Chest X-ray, PA view. Patient: 65 years old, sex F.
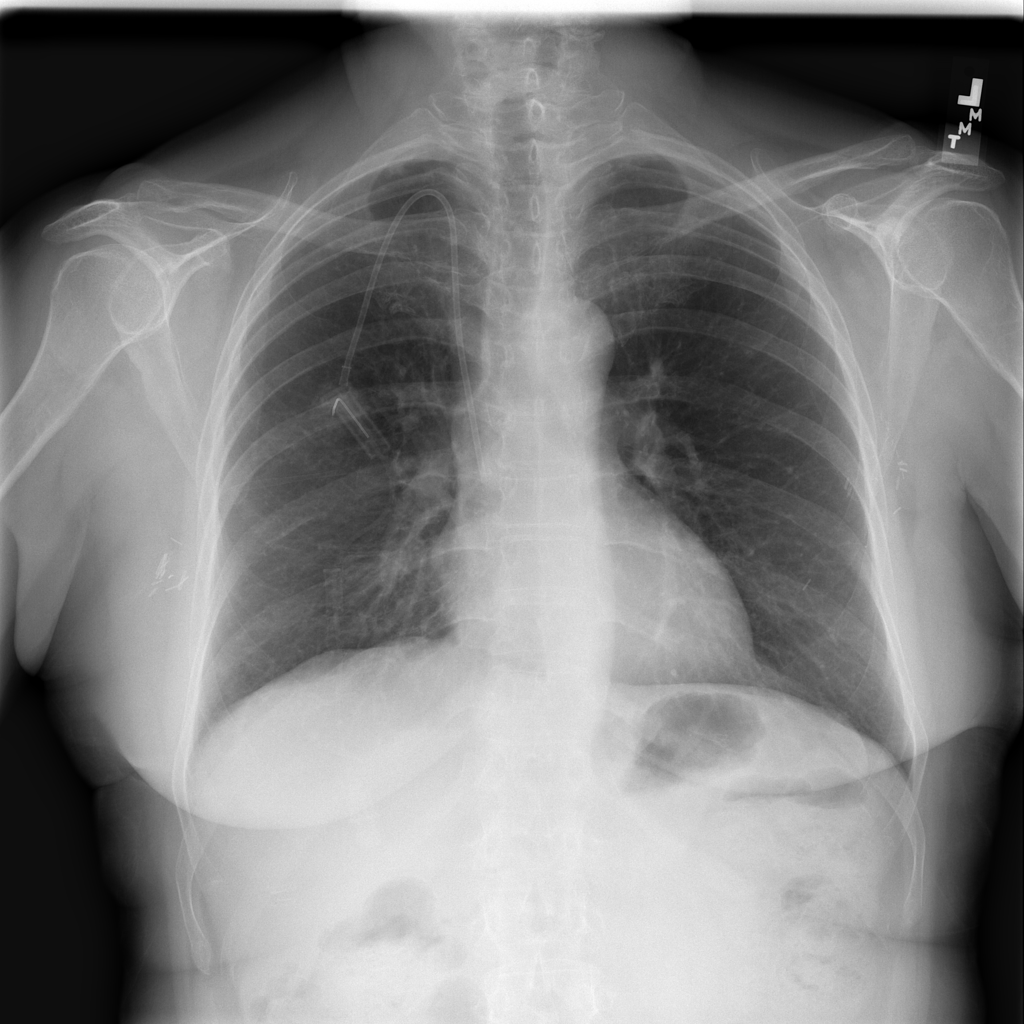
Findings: No Finding